Field crop: maize
Growth stage: 2
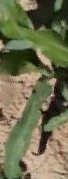
Species: maize